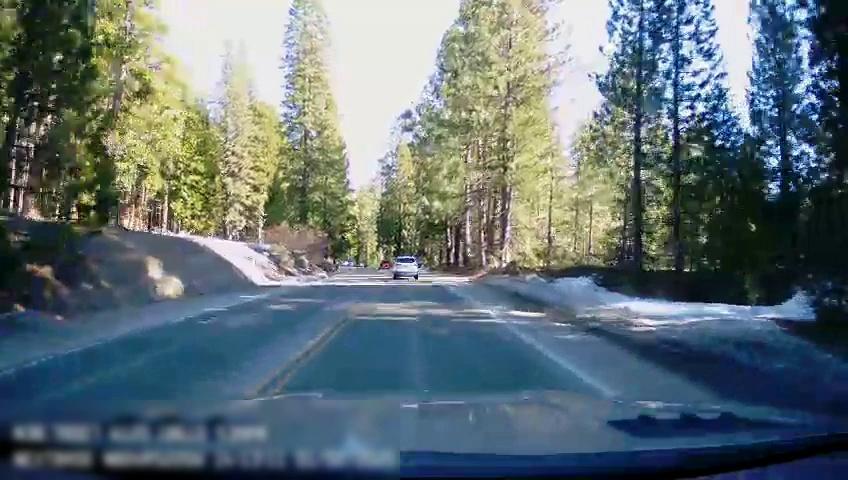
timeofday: Day
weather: Sunny
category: Drivable Space
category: Vehicles | SUV
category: Lanes | Current Lane
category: Lanes | Alternate Lane
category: Lanes | Opposite Lane